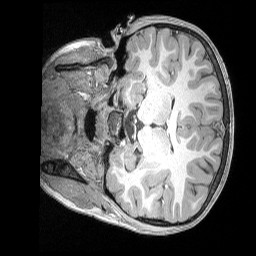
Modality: T1w
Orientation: coronal
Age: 11
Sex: female
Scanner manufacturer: siemens
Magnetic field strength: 3 T
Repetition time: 2.53 s
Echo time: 0.00164 s